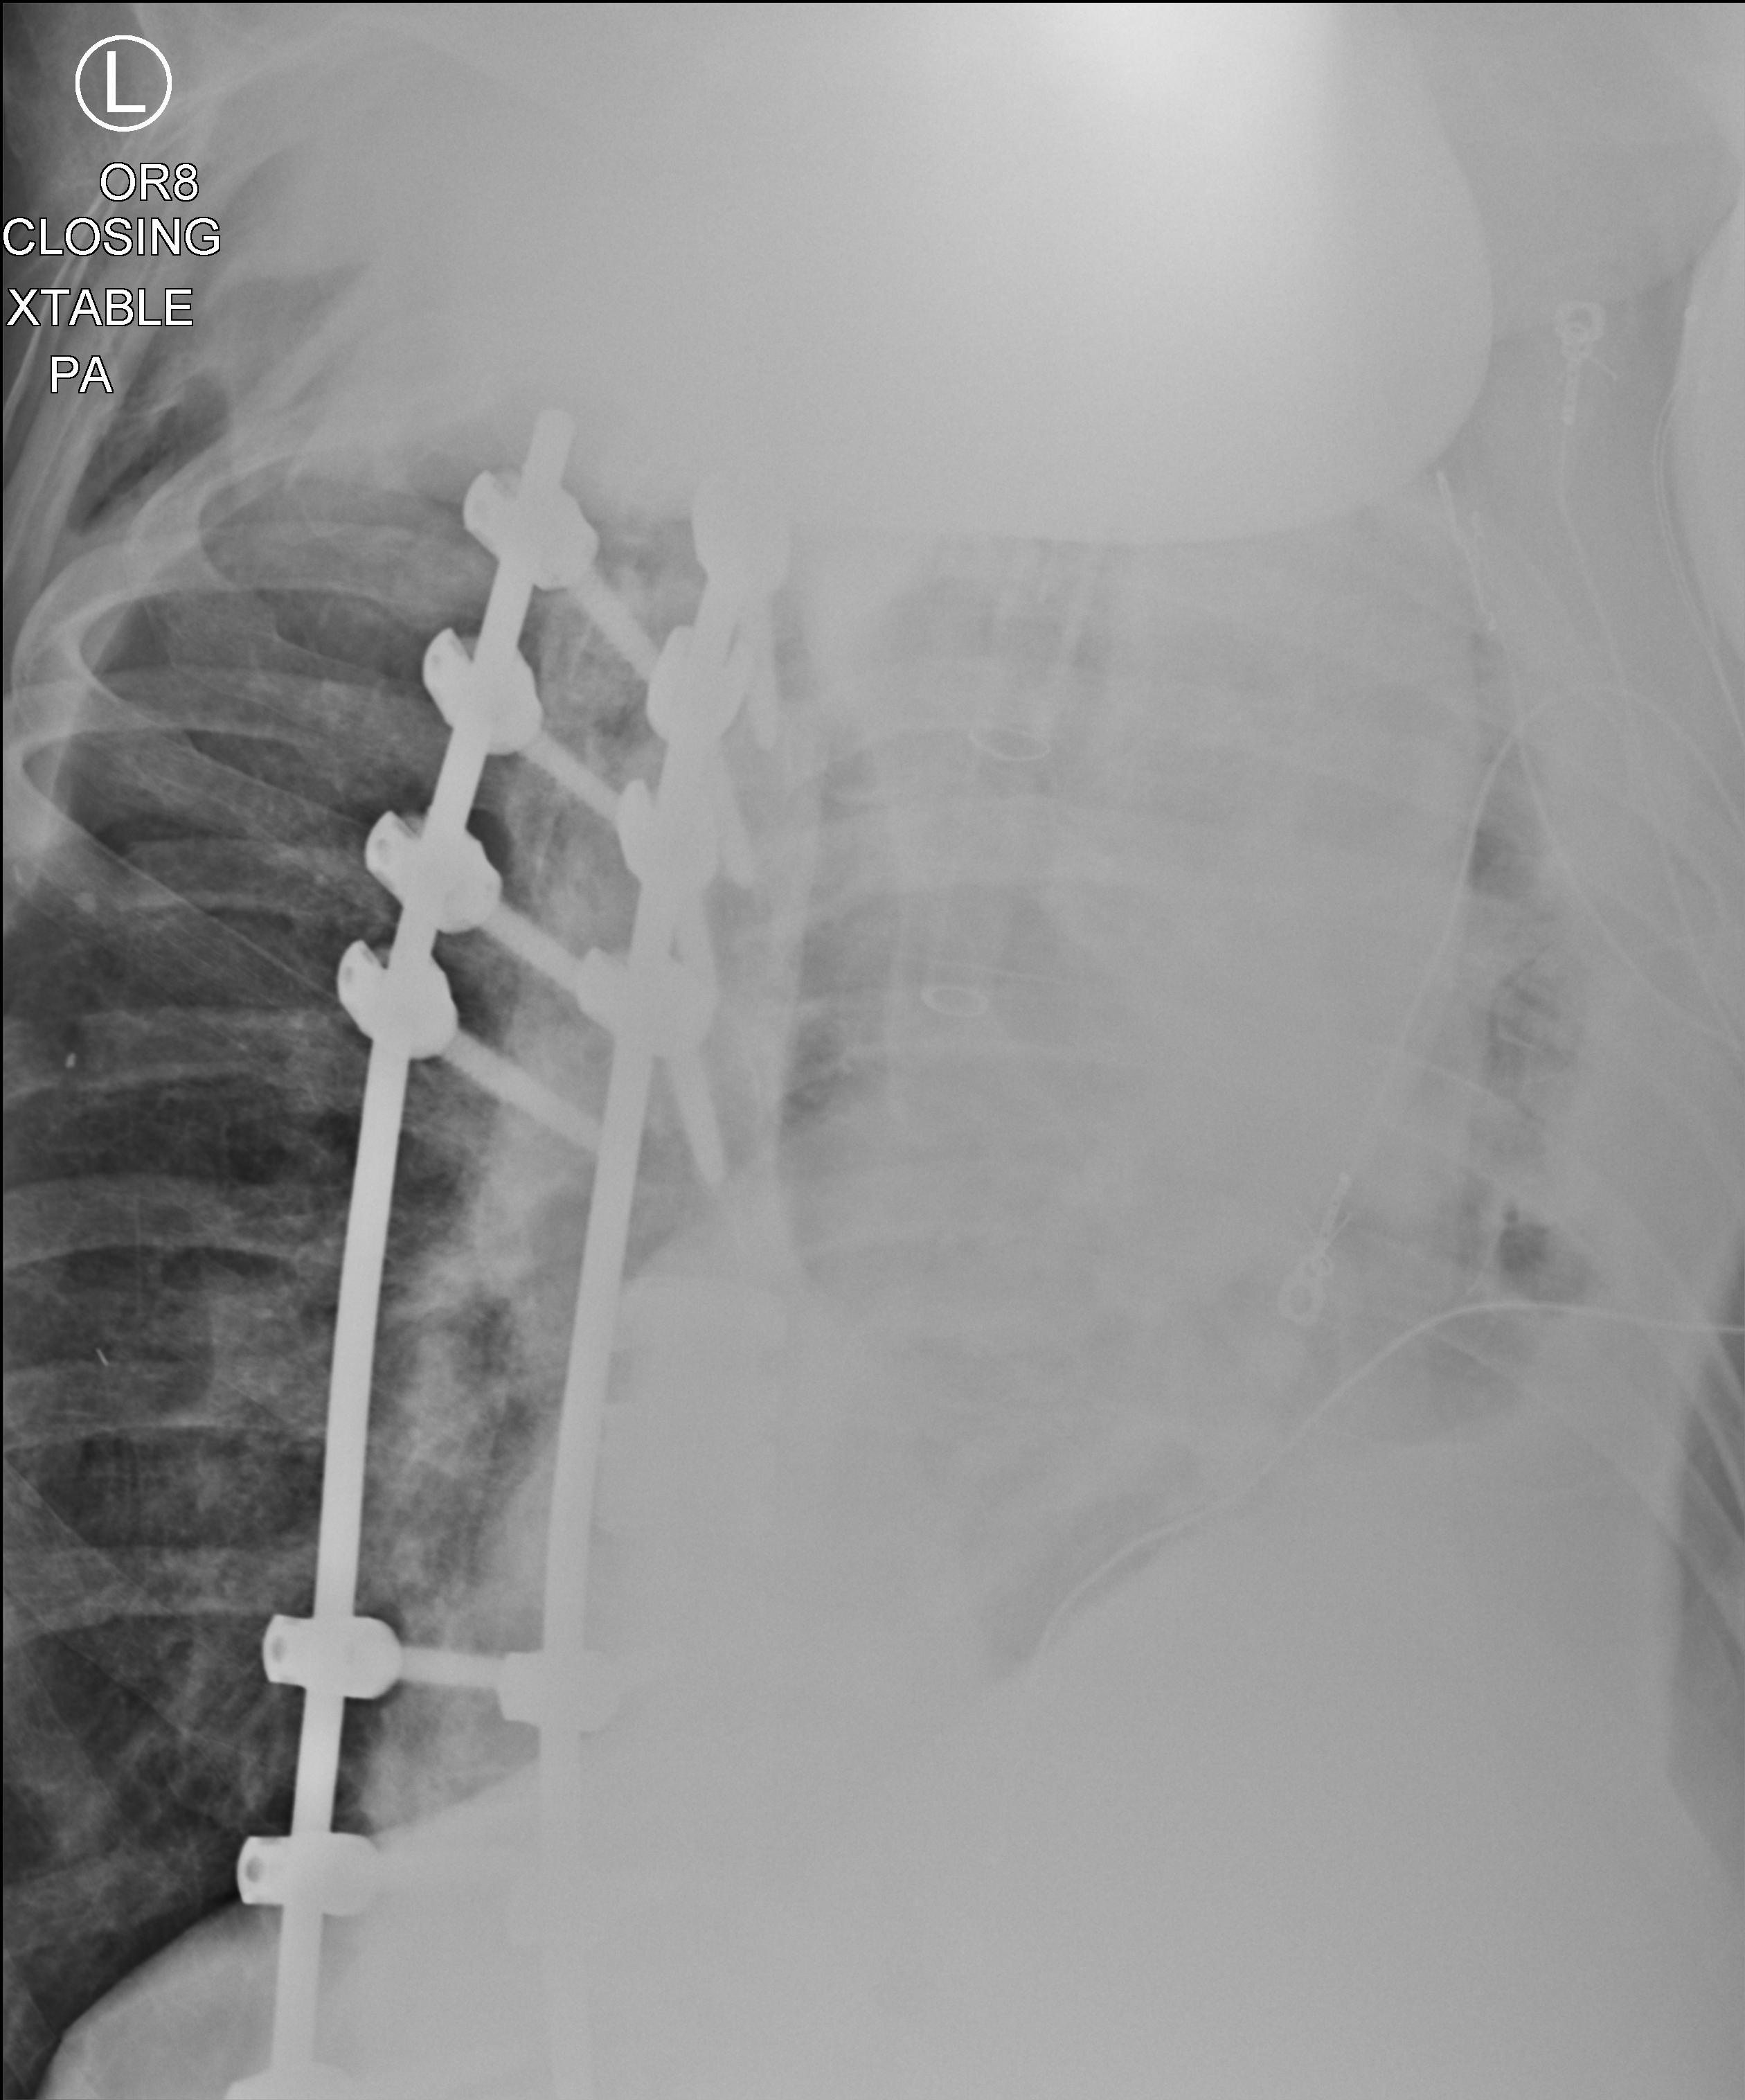
View: AP
Implant manufacturer: medtronic solera